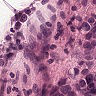
Metastatic tissue present: yes